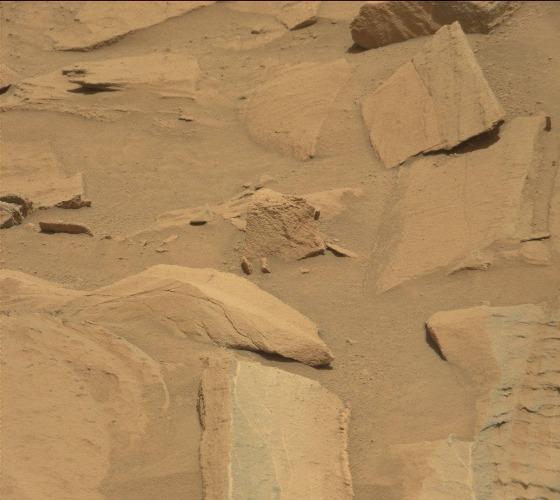
Terrain classes present: Bedrock, Gravel / Sand / Soil, Rock, Shadow